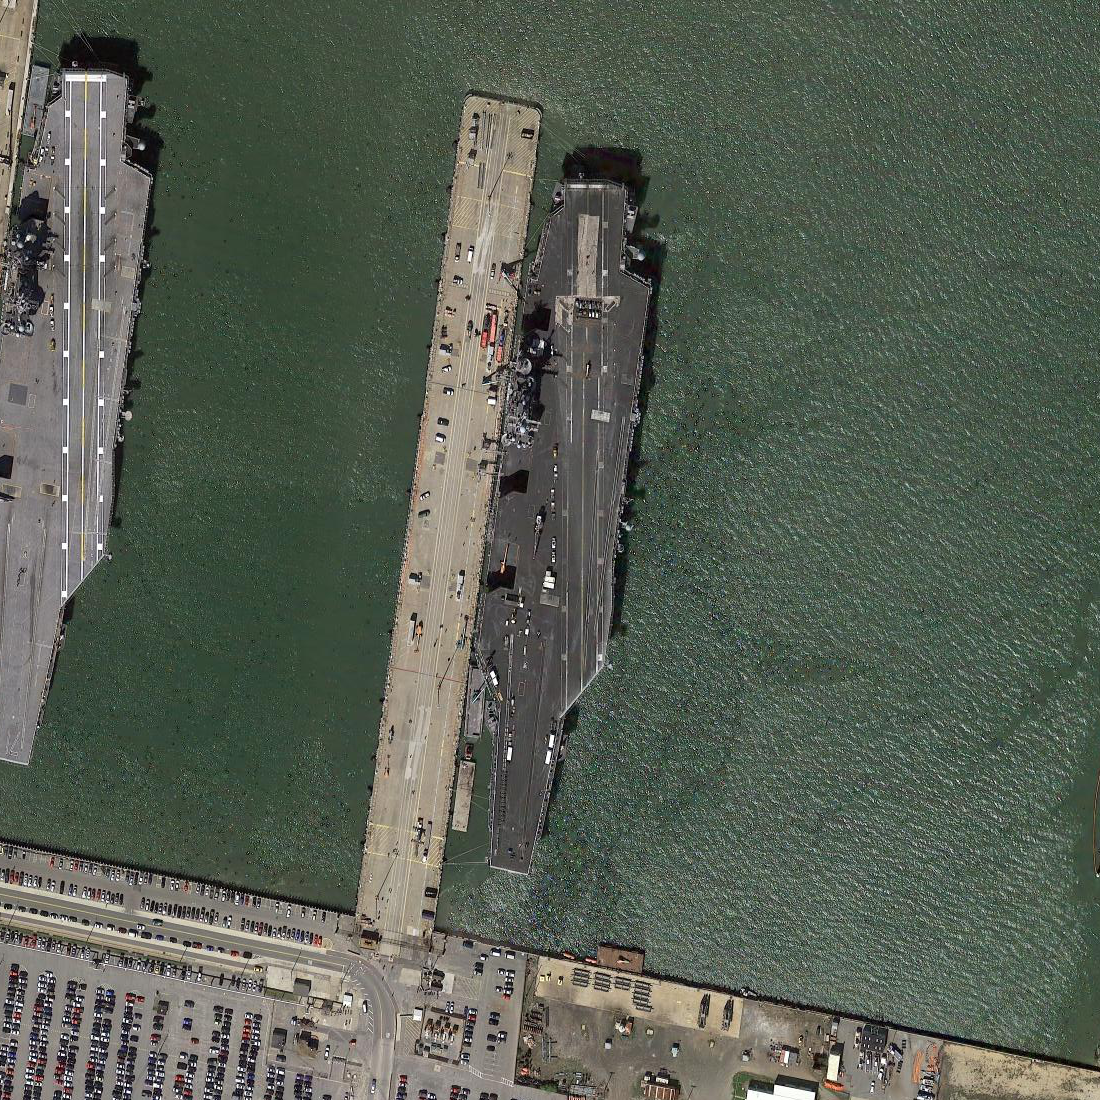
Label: Nimitz-class_aircraft_carrier